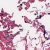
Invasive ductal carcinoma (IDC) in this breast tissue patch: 0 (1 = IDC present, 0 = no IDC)